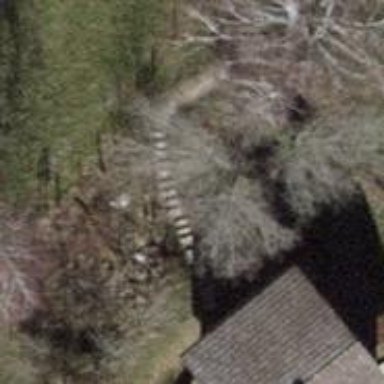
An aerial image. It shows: Concrete steps.